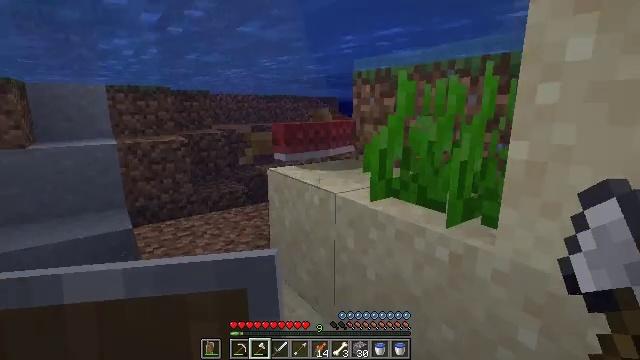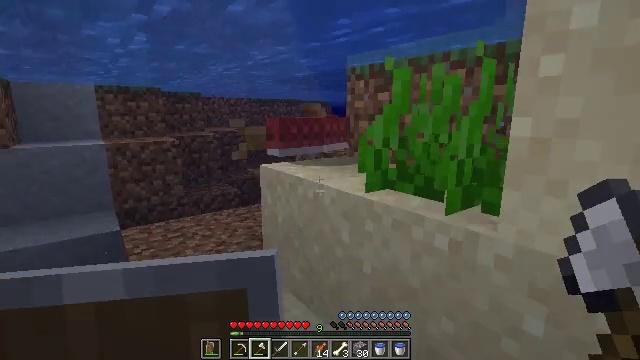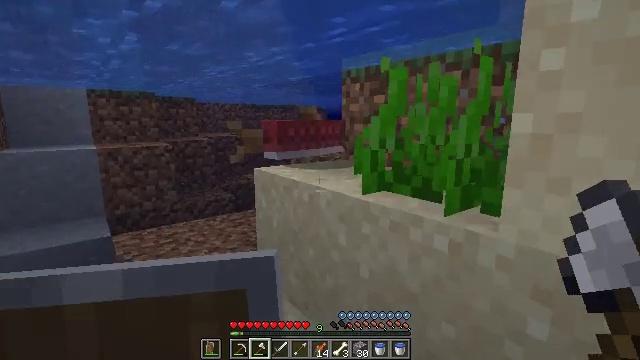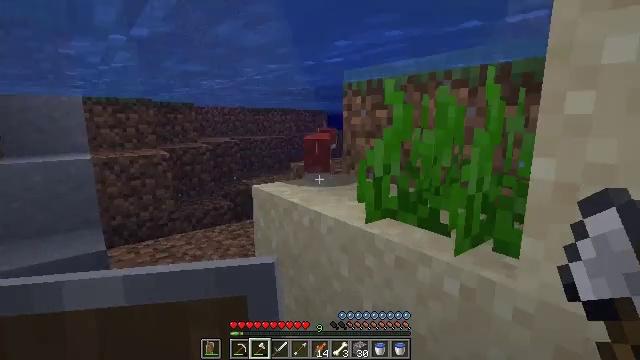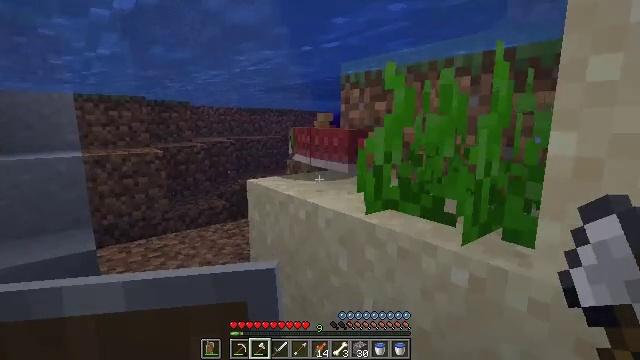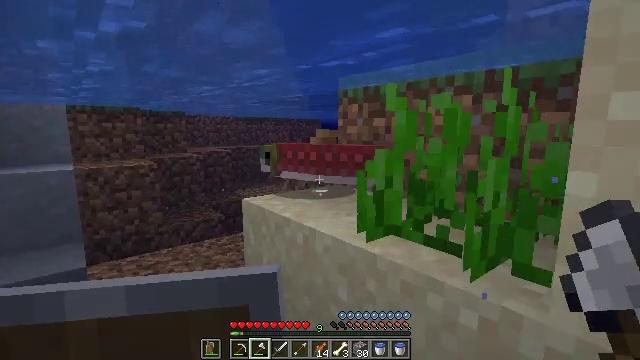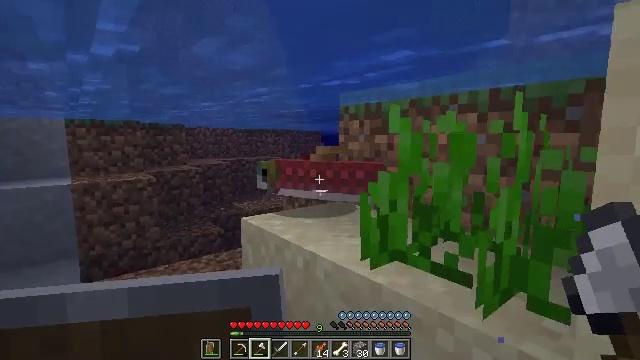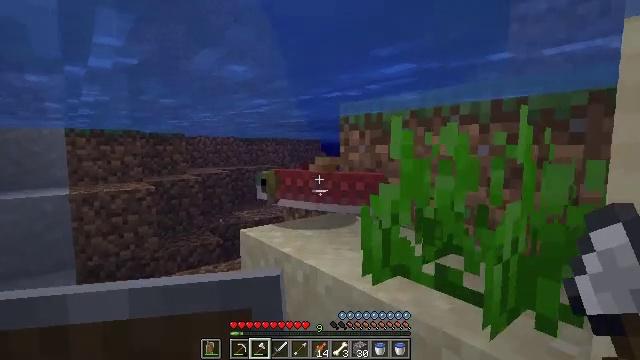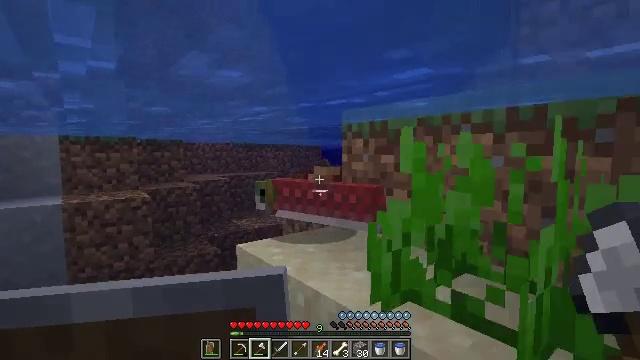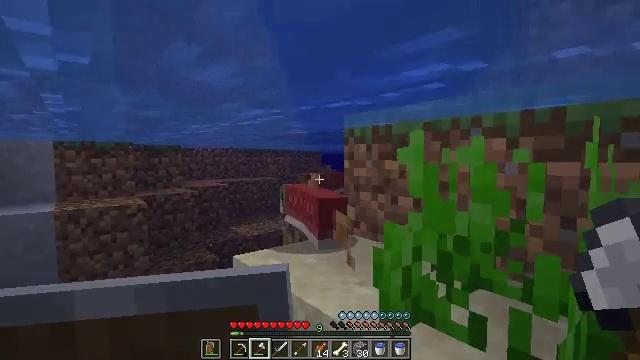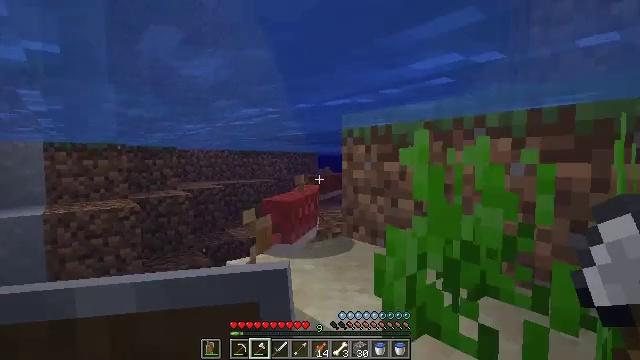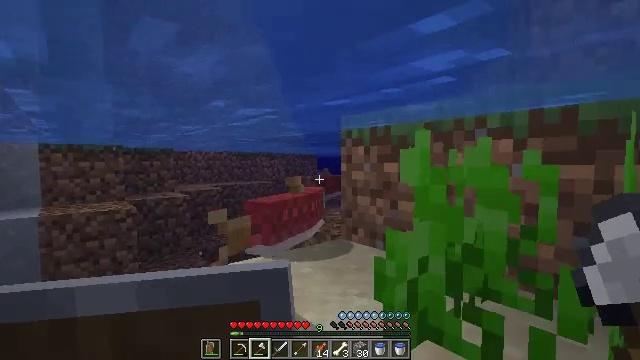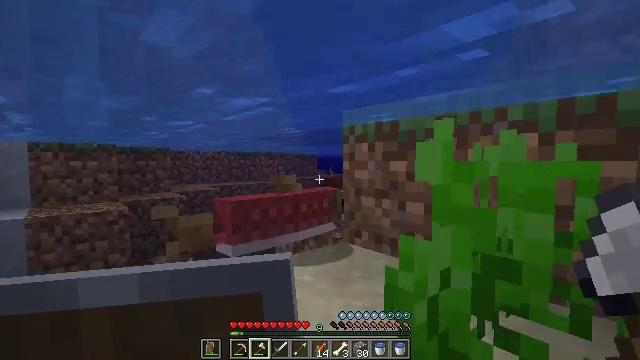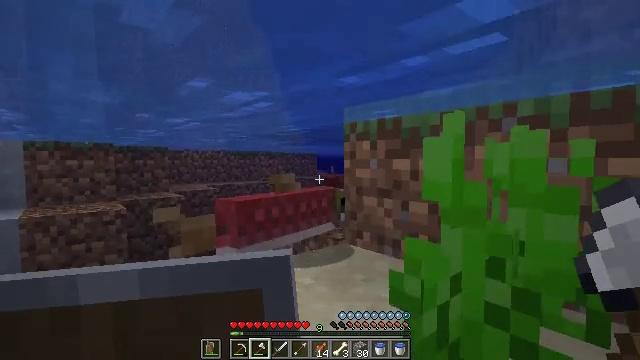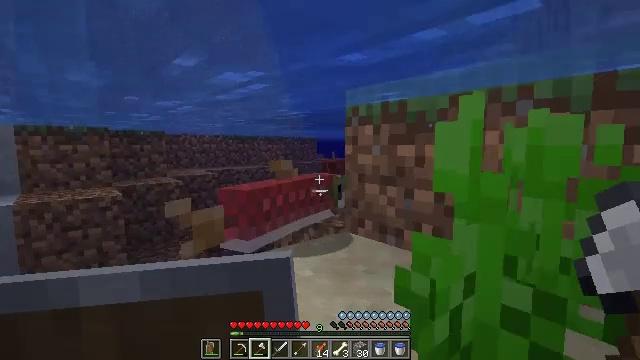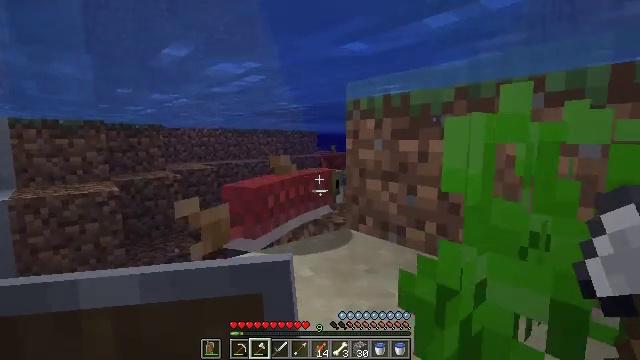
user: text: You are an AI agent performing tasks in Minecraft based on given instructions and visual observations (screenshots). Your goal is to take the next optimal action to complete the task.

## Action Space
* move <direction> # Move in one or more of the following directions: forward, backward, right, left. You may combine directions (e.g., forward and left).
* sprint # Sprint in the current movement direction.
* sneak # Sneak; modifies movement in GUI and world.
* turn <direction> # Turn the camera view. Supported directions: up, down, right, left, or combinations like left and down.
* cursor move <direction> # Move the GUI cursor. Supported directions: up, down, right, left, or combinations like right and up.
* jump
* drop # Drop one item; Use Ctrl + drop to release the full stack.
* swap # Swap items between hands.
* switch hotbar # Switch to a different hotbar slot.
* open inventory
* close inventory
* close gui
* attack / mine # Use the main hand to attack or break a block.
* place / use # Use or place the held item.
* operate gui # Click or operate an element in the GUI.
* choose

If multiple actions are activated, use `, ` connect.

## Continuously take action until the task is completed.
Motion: motion action
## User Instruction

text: Kill aquatic mobs.
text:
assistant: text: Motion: move forward, turn right and up
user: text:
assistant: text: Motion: move forward, turn up
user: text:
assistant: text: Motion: move forward
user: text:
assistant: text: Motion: move forward
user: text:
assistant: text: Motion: move forward, turn up
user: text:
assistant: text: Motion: move forward, turn up
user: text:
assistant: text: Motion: move forward, turn up
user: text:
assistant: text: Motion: move forward
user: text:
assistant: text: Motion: move forward
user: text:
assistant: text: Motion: move forward
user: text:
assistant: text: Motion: move forward
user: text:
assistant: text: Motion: move forward
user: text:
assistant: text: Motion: move forward
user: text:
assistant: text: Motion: move forward, turn down
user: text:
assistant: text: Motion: move forward, turn down
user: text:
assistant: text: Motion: move forward
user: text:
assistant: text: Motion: move forward
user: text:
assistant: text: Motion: move forward, turn left and down
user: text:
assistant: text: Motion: move forward, turn down
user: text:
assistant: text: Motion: move forward, attack / mine
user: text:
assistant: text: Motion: move forward, attack / mine
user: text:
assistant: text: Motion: move forward, attack / mine
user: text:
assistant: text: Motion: move forward
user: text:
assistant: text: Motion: move forward
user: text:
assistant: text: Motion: move forward
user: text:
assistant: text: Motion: move forward
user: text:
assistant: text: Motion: move forward
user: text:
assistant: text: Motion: move forward
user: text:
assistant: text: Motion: move forward
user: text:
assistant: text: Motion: move forward, turn right